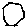
Label: hexagon